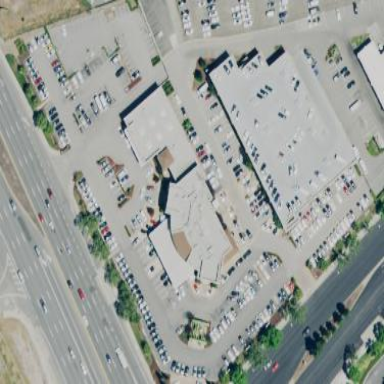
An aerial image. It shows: Building housing car shop.